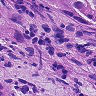
Metastatic tissue present: yes